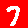
Digit: 7